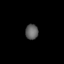
Tissue: lung
Cell type: Myeloid cells
Senescence score: 0.6499
Nuclear area (px): 188
Mean DAPI intensity: 98.128